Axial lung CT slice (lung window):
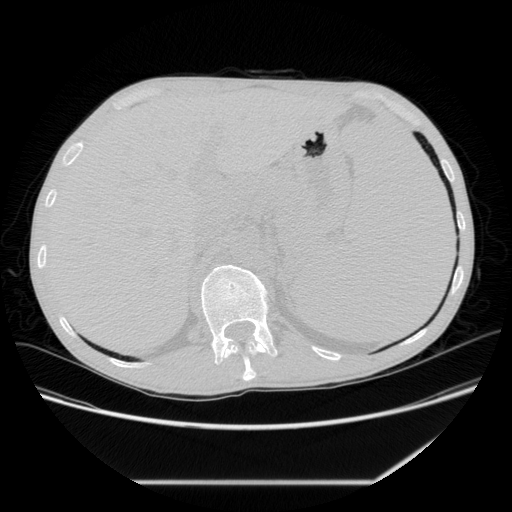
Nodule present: no